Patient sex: M
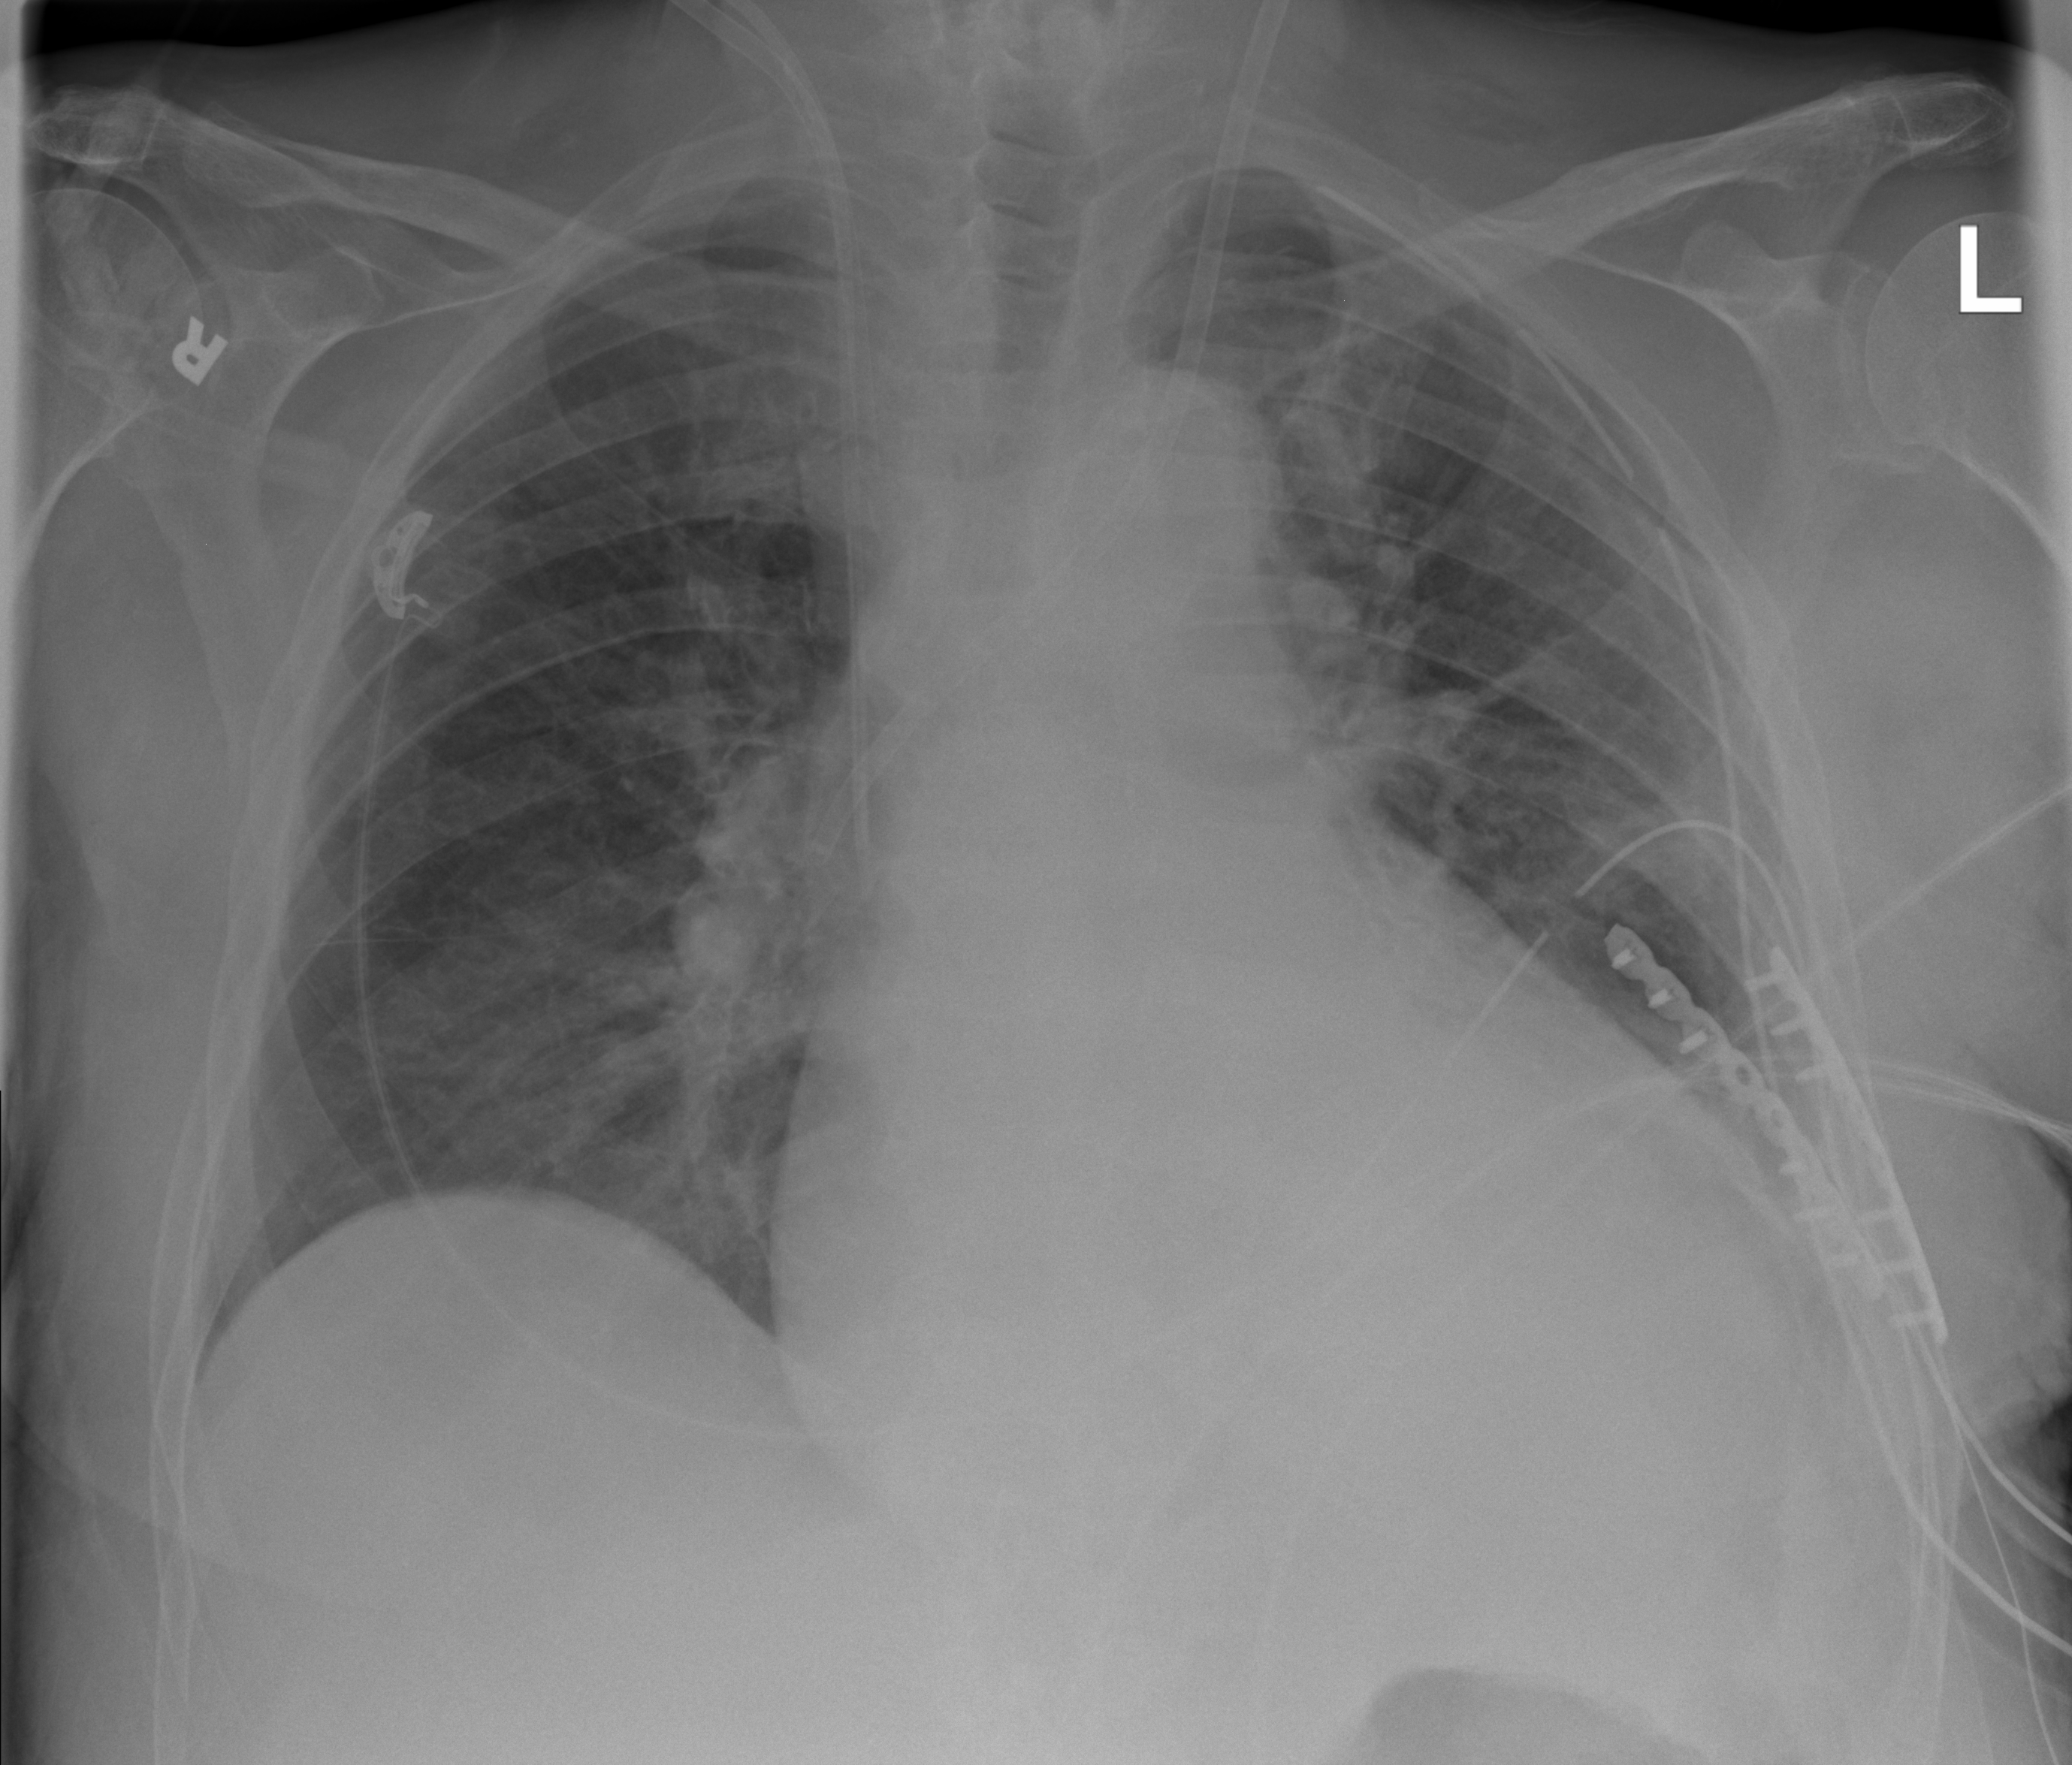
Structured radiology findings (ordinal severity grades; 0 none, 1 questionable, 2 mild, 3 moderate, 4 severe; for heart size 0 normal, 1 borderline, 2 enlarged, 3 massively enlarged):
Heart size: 2
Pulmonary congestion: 0
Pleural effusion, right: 0
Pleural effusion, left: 2
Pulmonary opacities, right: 0
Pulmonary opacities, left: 0
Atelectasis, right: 0
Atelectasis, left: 2